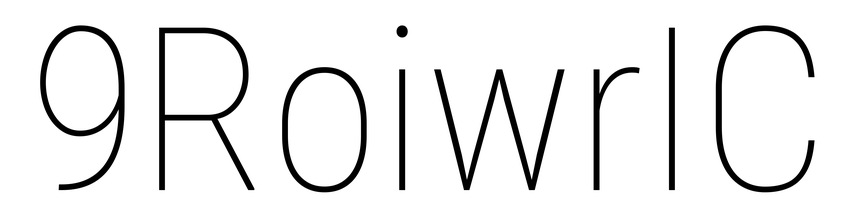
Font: Roboto_Condensed_Thin